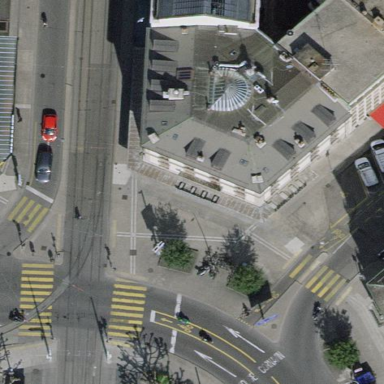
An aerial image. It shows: Pedestrian road with paving stones.